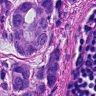
Metastatic tissue present: yes